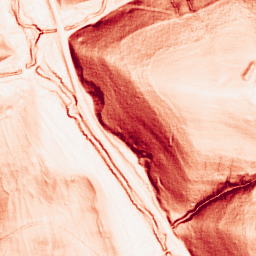
Category: morphological
Decomposition family: morphological_gradient
Decomposition parameters: size: 3
shape: square
Upsampling method: quintic
Upsampling parameters: scale: 8
Upsampling scale: 8